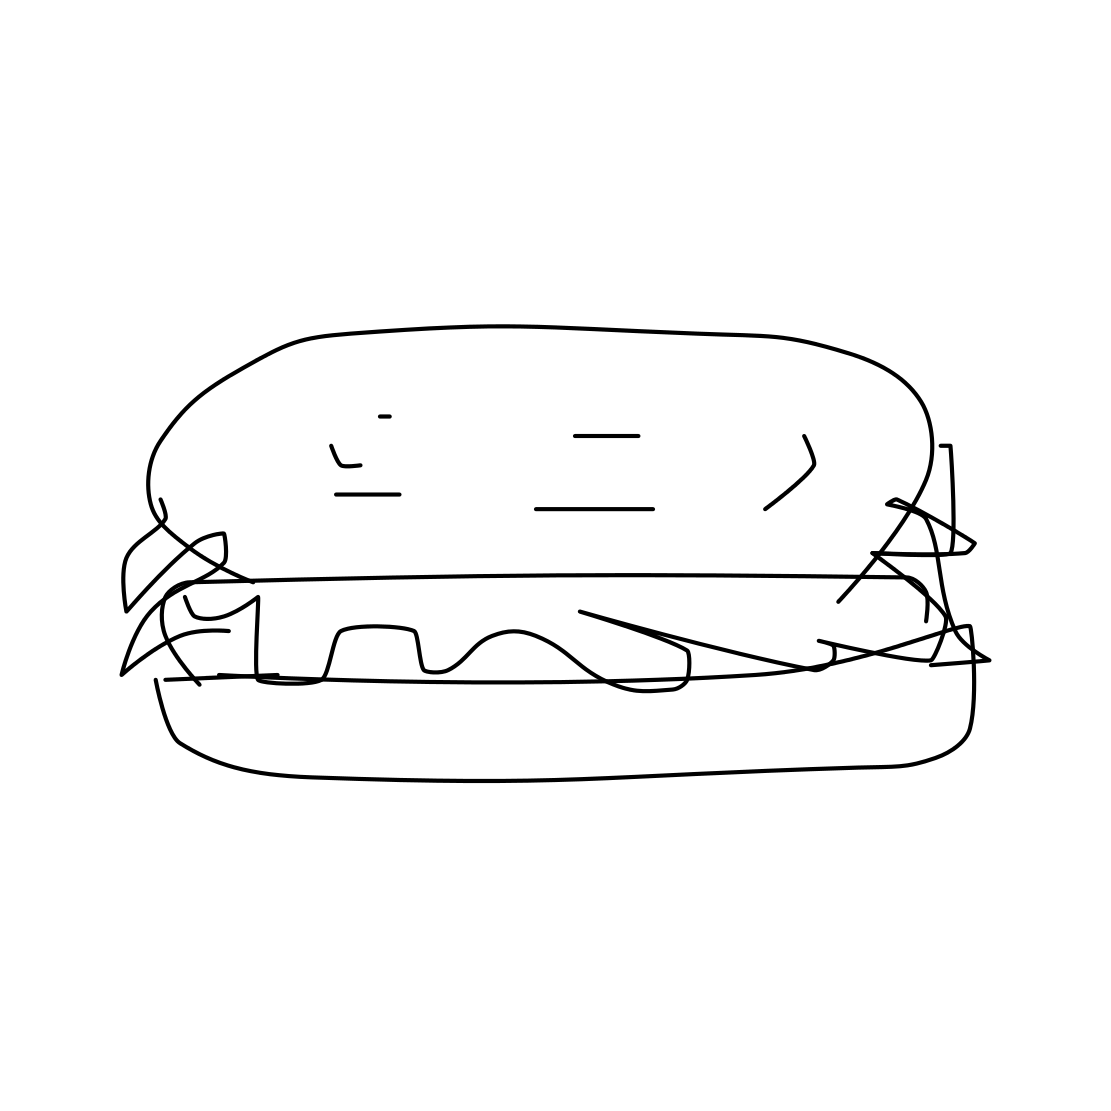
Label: hamburger